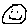
Label: smiley face